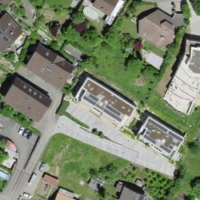
EUNIS habitat code: 54
Species observed at this site:
Cornus sanguinea